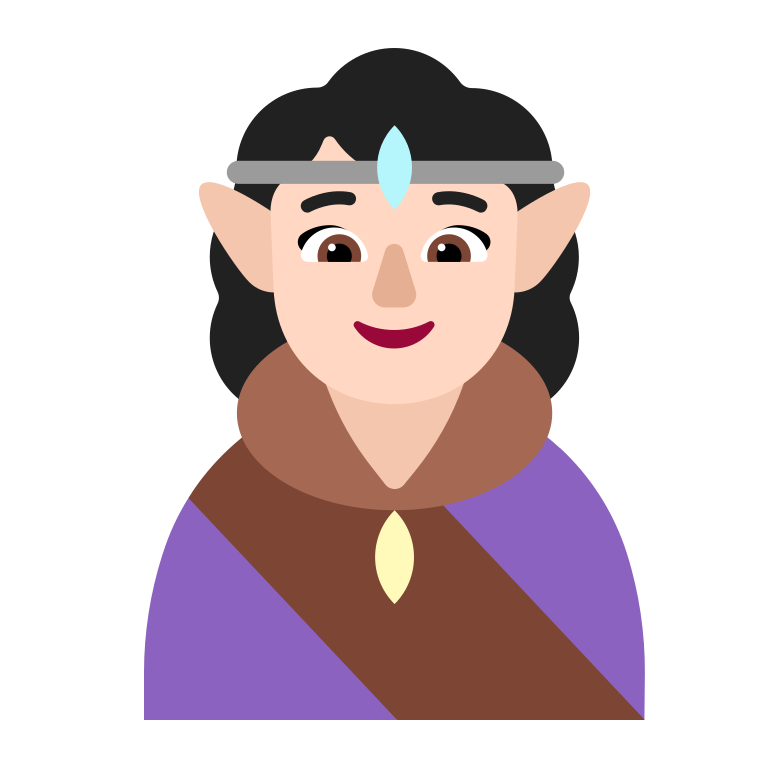
woman elf flat light